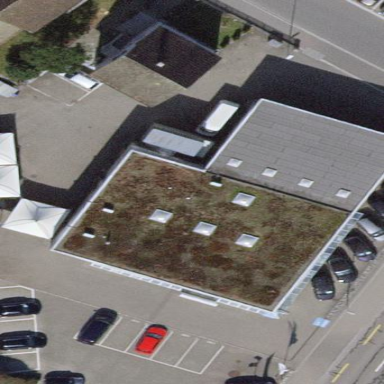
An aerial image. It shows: Car shop building.